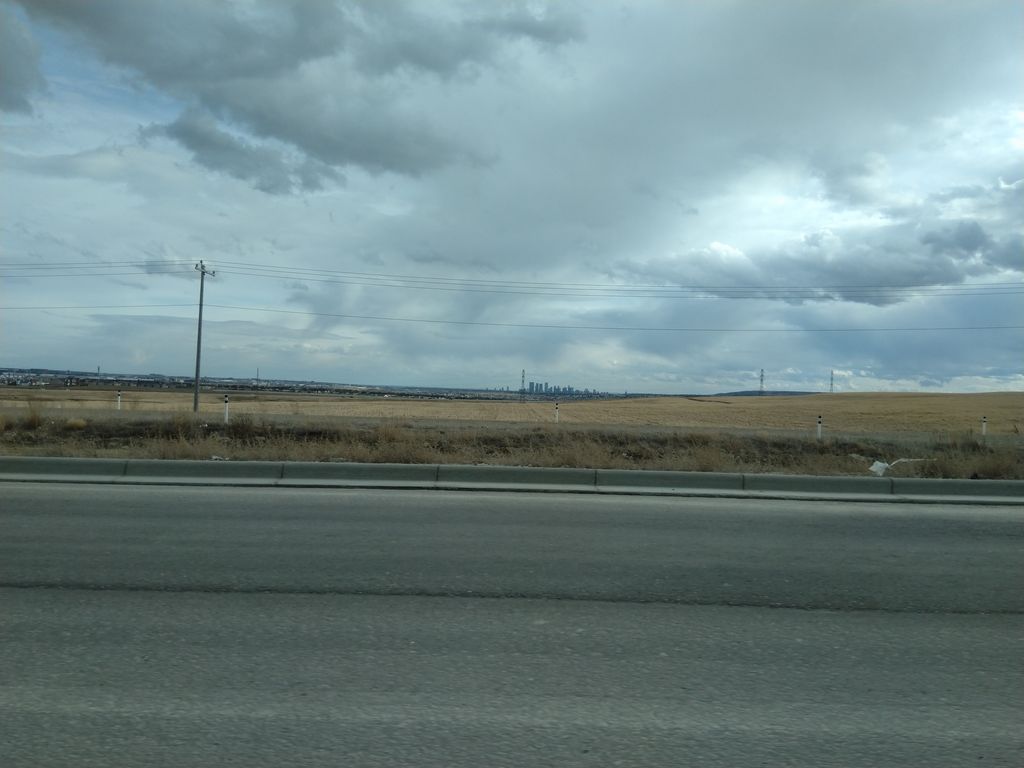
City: calgary